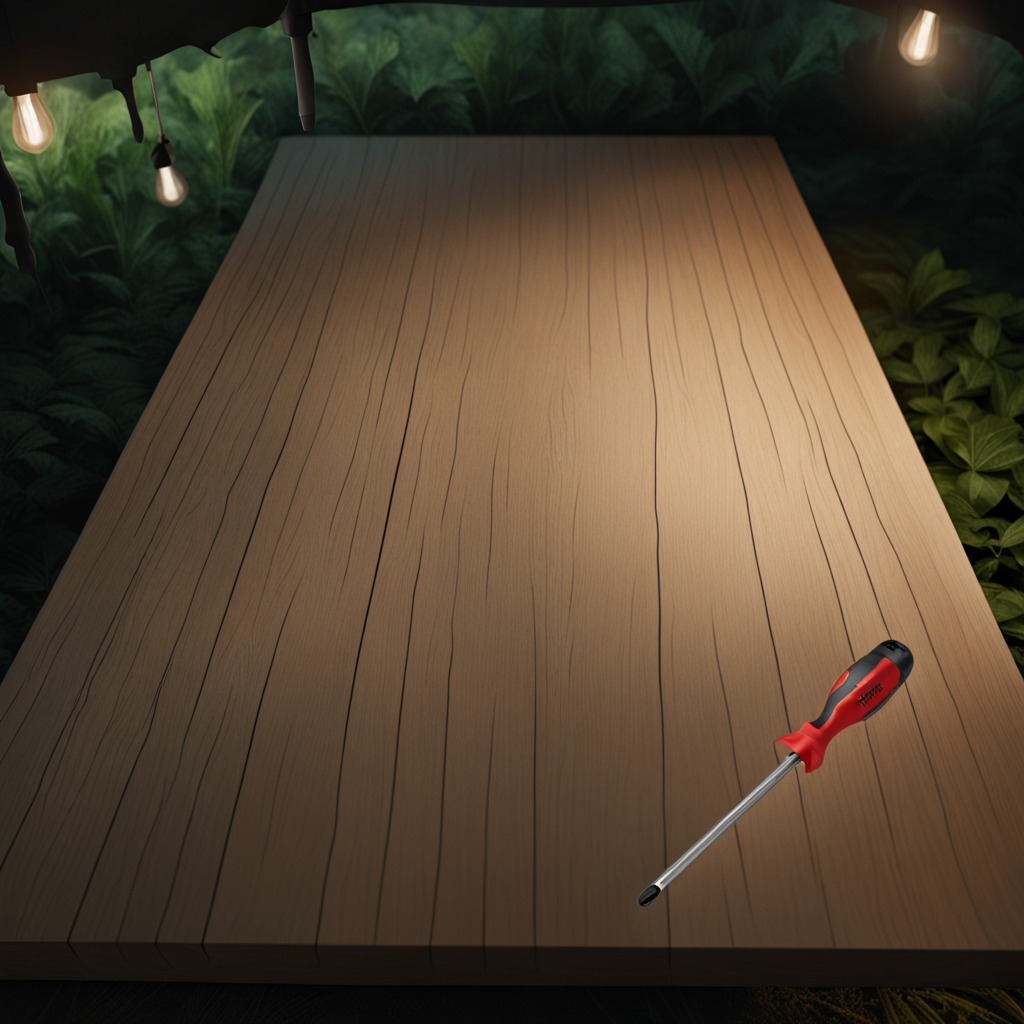
A screwdriver lies on the wooden table inside a jungle field workshop tent at night.